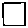
Label: square